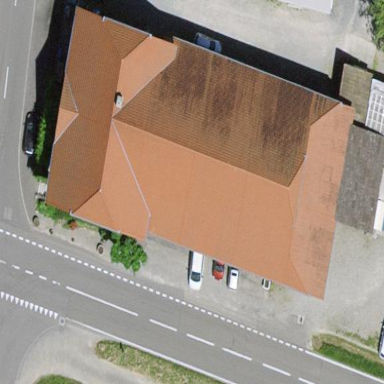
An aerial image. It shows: Farm building.